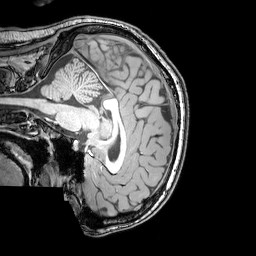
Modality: T1w
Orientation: sagittal
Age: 23
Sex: male
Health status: healthy
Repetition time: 0.081 s
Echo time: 0.037 s